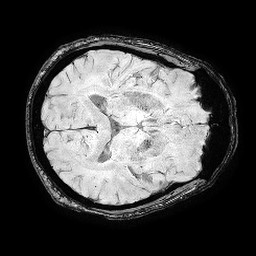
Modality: SWI
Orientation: axial
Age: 54
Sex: male
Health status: ill
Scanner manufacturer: philips
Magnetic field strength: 3 T
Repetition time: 0.031 s